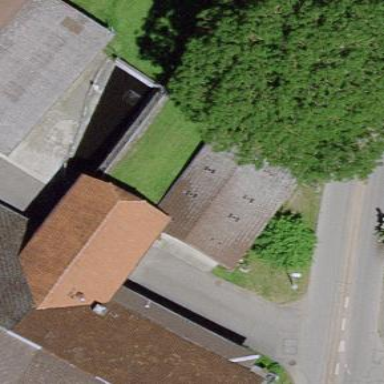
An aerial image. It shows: Rural barn.